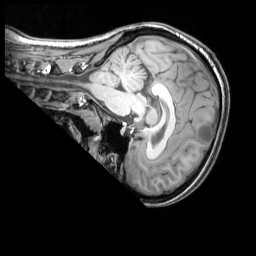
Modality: T1w
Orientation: sagittal
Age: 31
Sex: female
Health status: ill
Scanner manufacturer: siemens
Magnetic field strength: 3 T
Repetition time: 1.75 s
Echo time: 0.00418 s